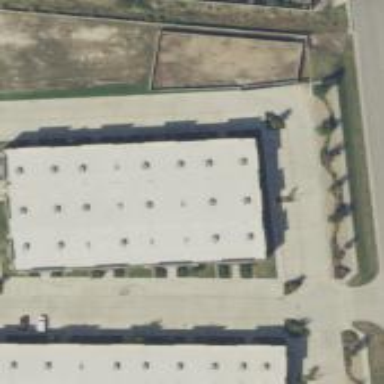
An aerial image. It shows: Commercial building.